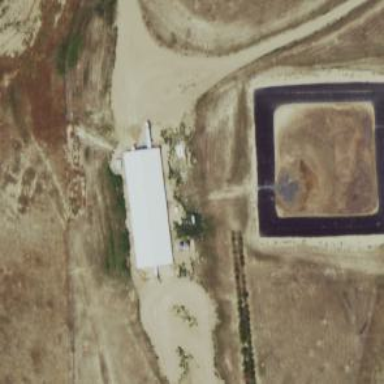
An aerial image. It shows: Silo.